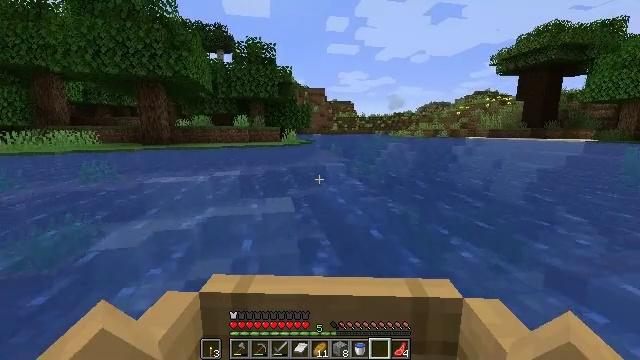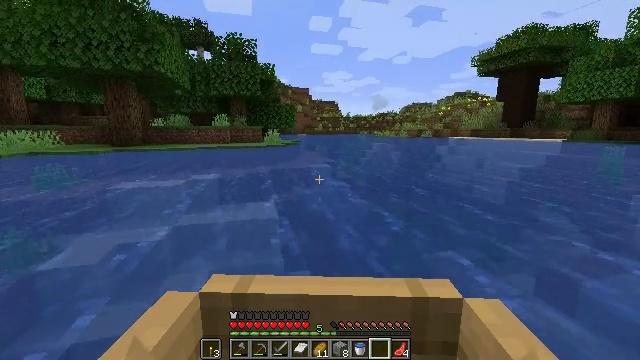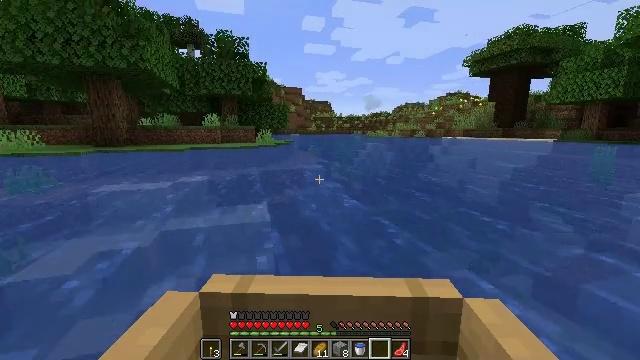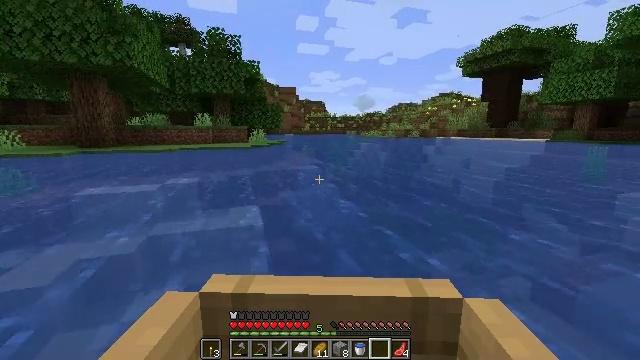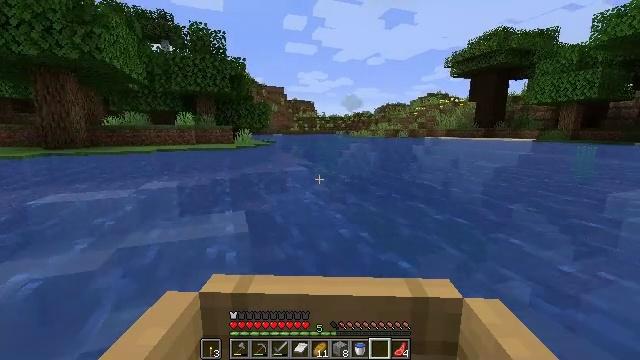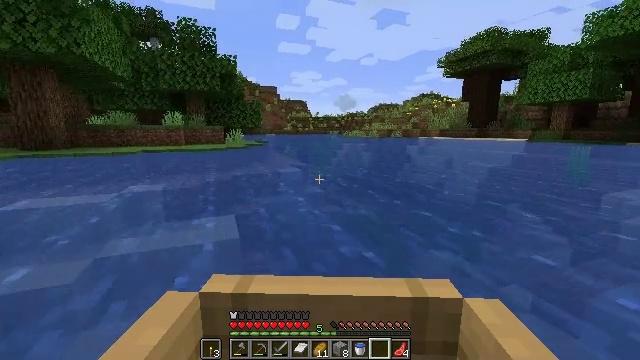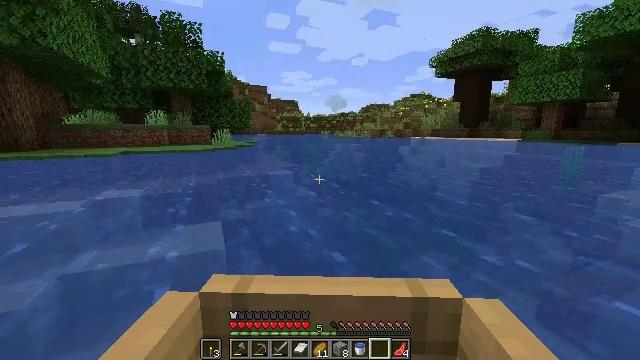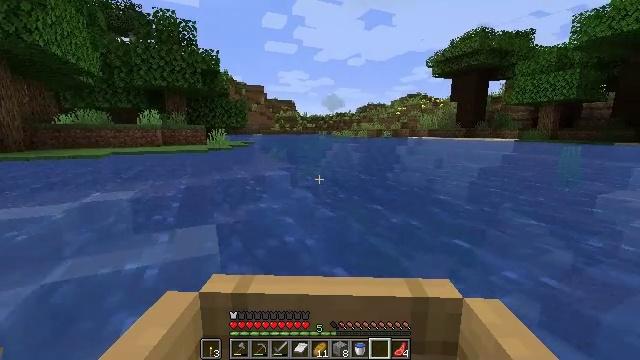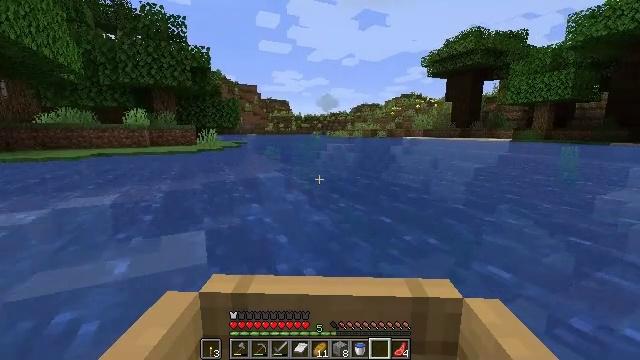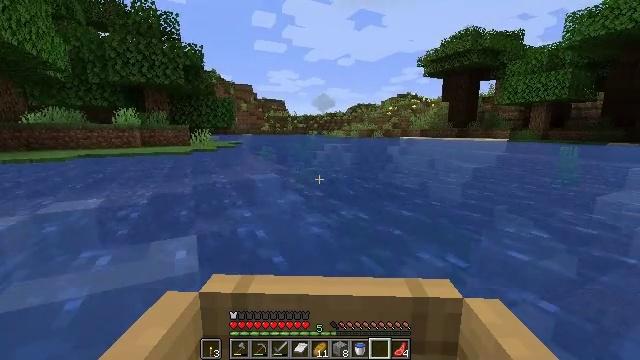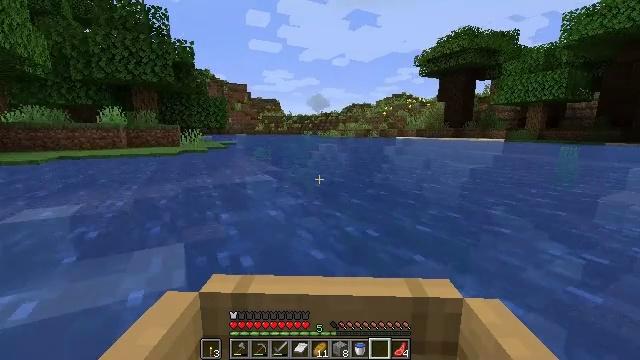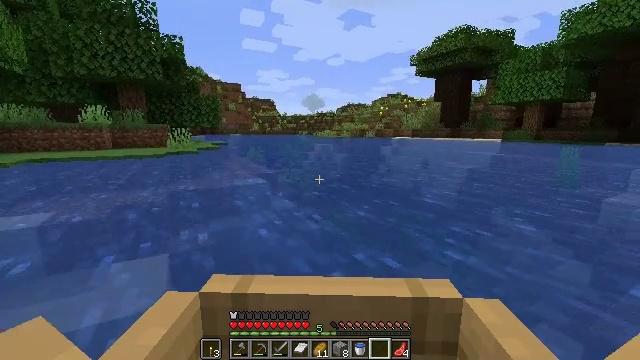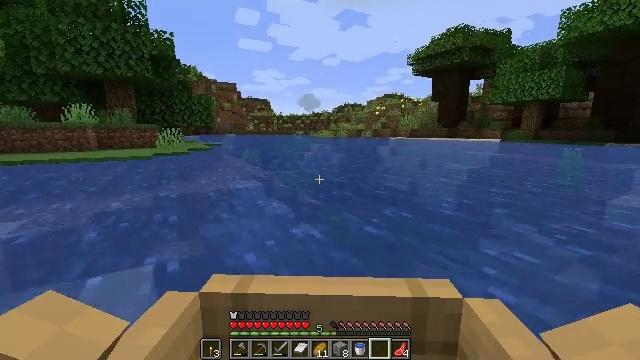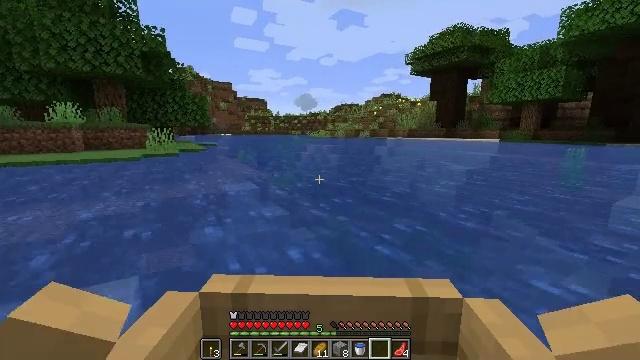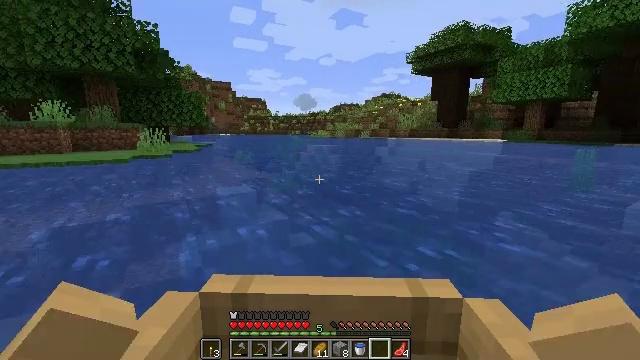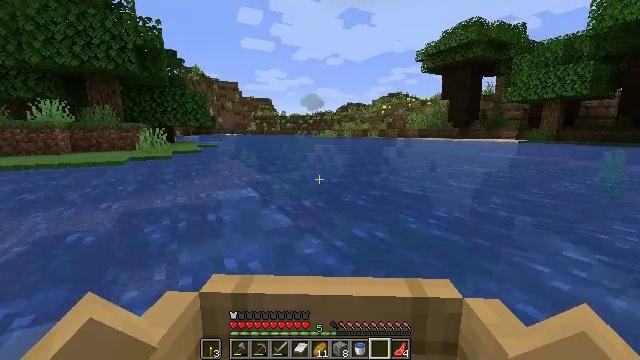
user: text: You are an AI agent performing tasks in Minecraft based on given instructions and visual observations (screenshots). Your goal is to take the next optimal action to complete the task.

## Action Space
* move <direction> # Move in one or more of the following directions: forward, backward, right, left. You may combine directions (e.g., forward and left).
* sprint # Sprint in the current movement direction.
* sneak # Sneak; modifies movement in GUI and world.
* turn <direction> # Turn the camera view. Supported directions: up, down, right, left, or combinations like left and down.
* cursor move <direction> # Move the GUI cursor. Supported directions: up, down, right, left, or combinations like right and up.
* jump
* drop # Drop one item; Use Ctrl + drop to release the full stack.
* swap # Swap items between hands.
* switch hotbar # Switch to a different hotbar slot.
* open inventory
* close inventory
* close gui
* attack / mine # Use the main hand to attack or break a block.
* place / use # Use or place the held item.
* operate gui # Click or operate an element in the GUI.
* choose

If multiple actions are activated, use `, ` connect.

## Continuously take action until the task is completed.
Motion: motion action
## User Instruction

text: Remove the tall grass to clear the area.
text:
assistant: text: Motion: move forward
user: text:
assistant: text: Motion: move forward
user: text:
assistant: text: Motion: move forward
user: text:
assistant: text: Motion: move forward
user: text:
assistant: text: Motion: move forward
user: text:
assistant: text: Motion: move forward
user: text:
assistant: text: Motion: move forward
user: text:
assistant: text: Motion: move forward
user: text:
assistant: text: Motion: move forward
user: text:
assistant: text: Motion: move forward
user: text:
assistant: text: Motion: move forward
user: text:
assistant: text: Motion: move forward
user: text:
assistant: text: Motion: move forward and move left
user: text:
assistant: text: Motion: move forward and move left
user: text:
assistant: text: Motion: move forward and move left
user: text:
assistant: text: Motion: move forward and move left
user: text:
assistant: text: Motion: move forward
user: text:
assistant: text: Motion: move forward
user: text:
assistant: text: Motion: move forward
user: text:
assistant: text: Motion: move forward
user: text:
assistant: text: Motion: move forward
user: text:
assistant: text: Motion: move forward
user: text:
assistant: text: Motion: move forward
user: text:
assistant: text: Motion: move forward
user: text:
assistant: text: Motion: move forward
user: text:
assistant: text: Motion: move forward
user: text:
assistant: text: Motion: move forward
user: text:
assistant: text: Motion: move forward
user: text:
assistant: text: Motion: move forward
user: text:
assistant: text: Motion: move forward